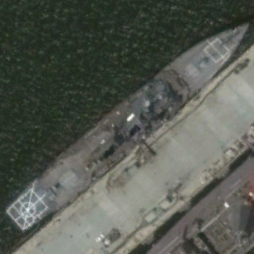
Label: destroyer